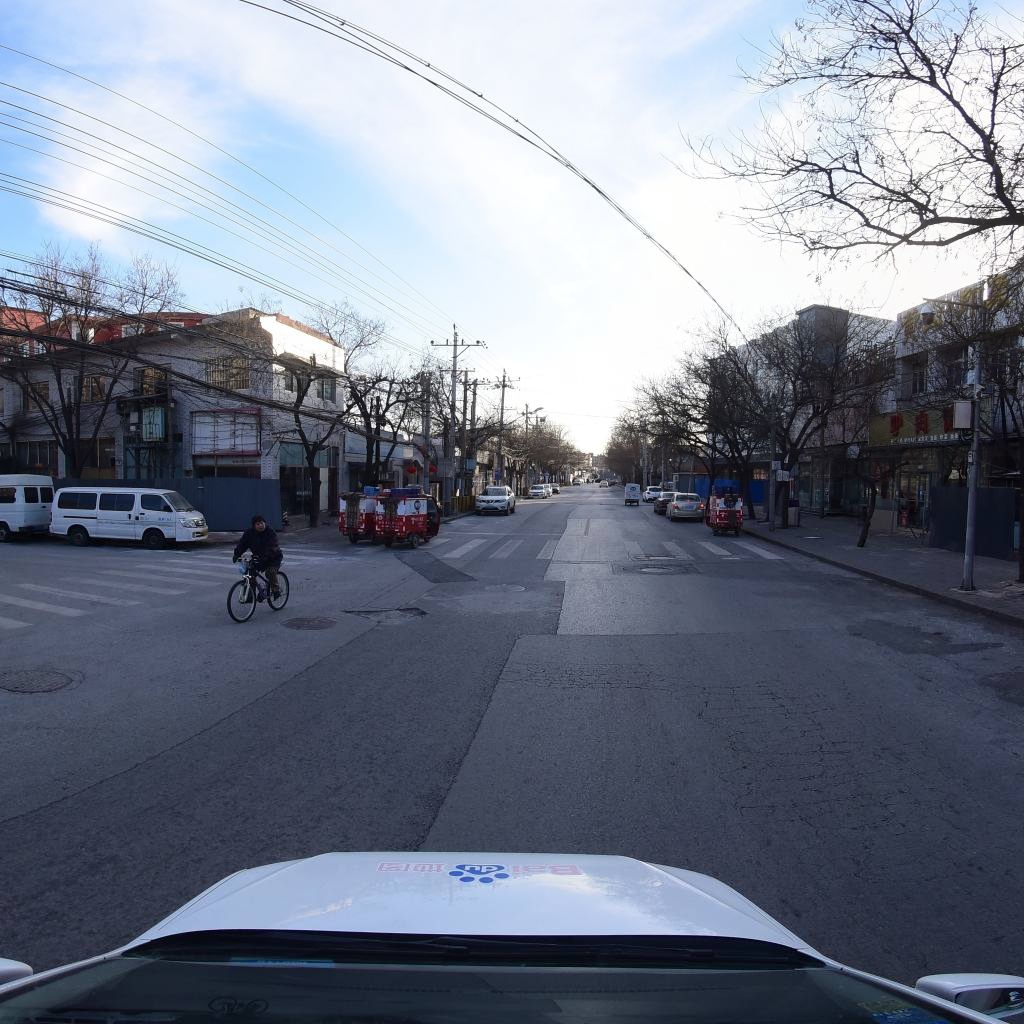
Region: Fengtai
Road damage annotations: pothole, longitudinal crack, manhole cover, alligator crack, longitudinal crack, manhole cover, manhole cover, manhole cover, longitudinal crack